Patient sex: F
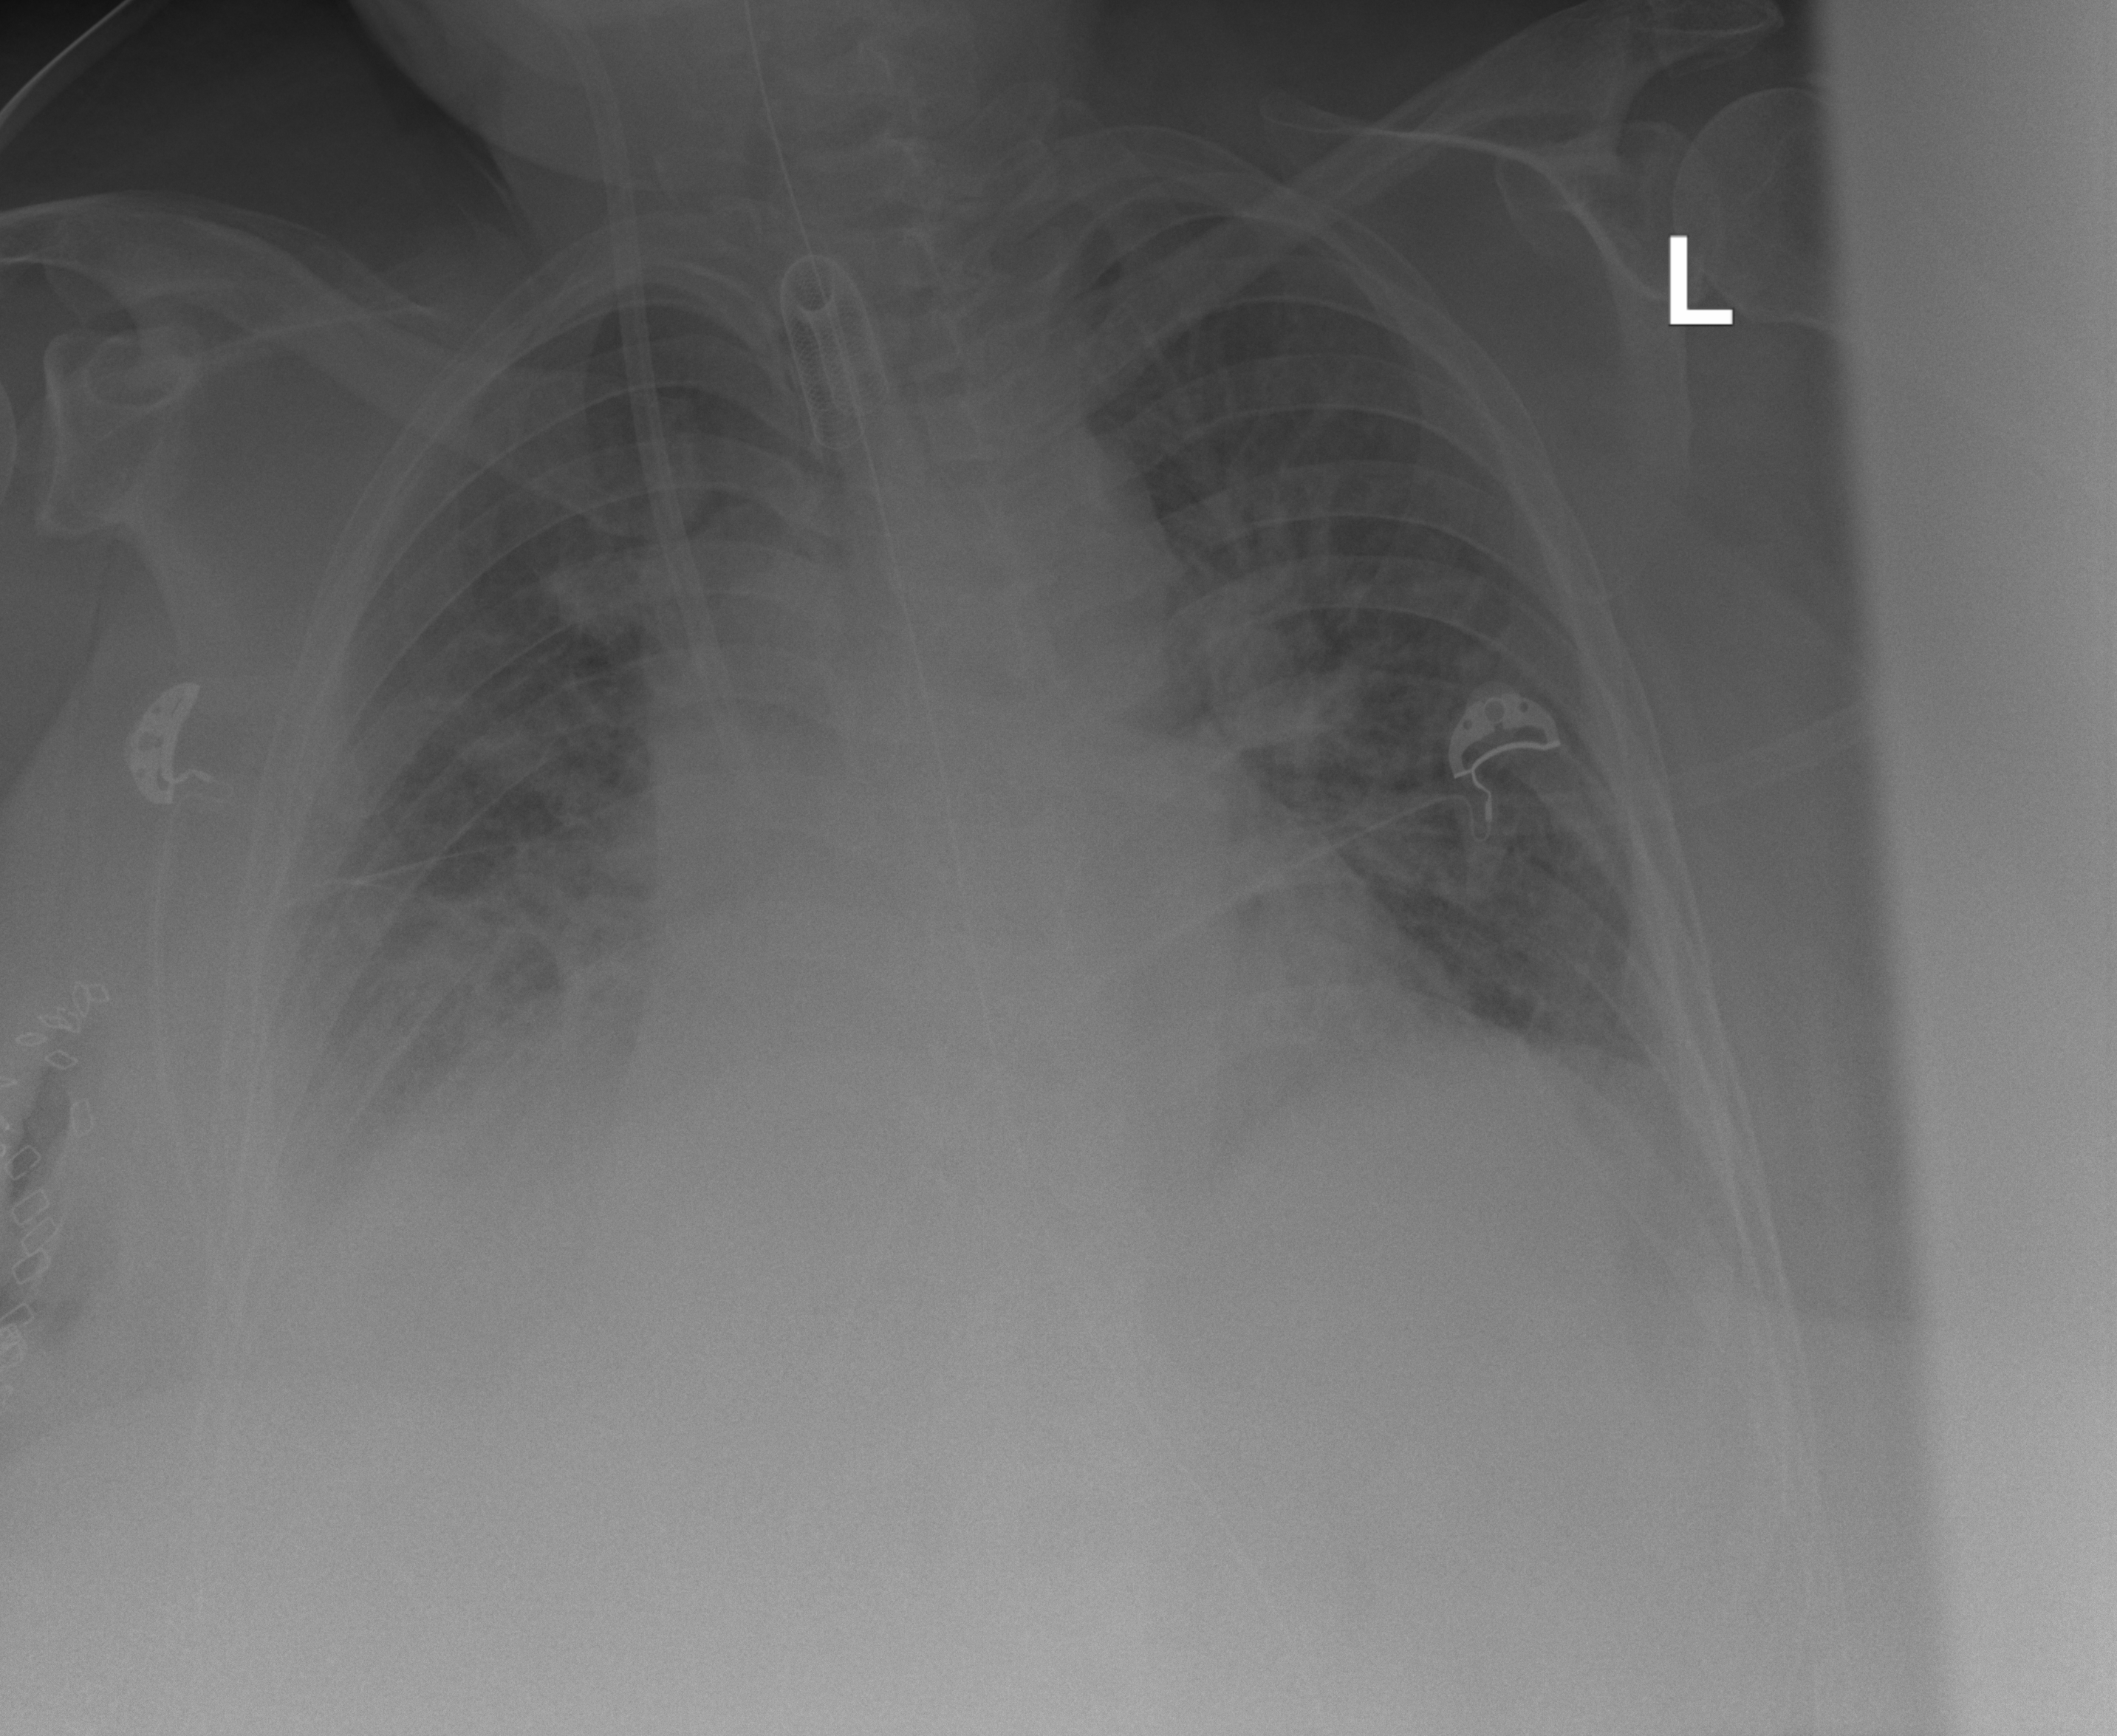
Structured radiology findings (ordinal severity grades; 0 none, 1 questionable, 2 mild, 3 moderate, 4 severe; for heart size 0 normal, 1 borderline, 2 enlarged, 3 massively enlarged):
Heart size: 2
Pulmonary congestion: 2
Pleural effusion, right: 3
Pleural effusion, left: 2
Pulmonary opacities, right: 3
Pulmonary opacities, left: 1
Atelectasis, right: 3
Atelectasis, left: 2